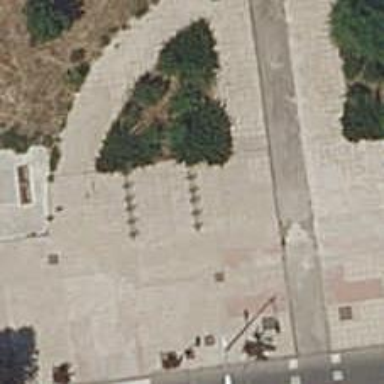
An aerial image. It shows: Bicycle parking area with wall loops for securing bikes.